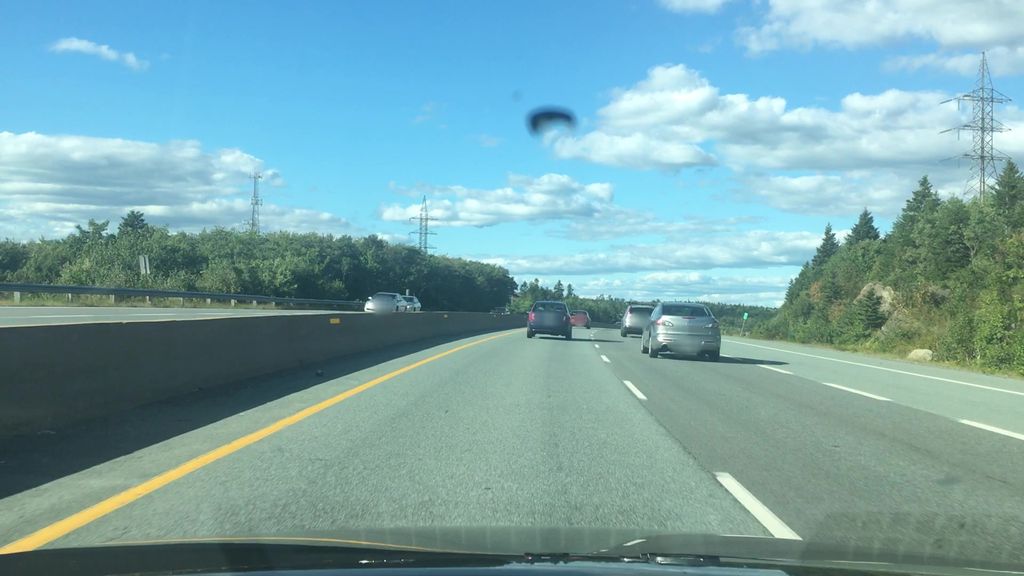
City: halifax